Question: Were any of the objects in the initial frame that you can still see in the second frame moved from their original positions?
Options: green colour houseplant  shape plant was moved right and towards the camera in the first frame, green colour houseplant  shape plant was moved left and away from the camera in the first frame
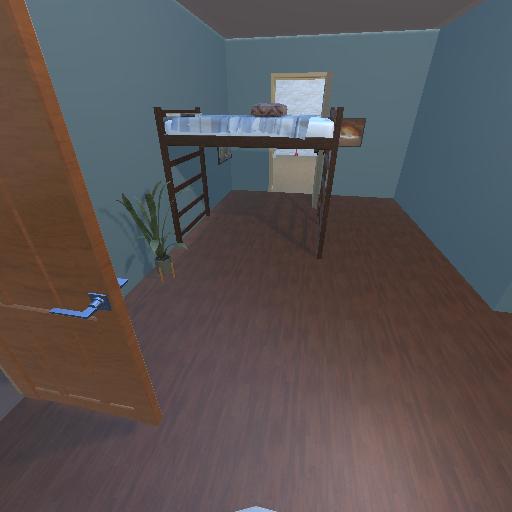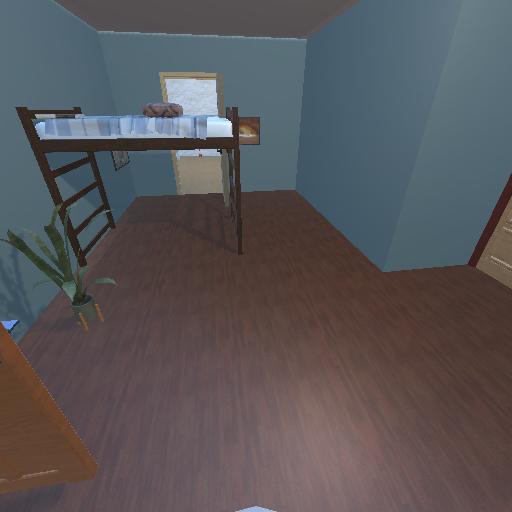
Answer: green colour houseplant  shape plant was moved right and towards the camera in the first frame